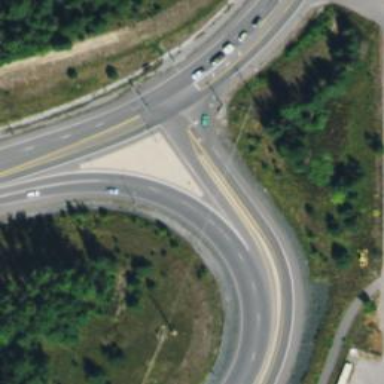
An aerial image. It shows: Trunk link road with asphalt surface.